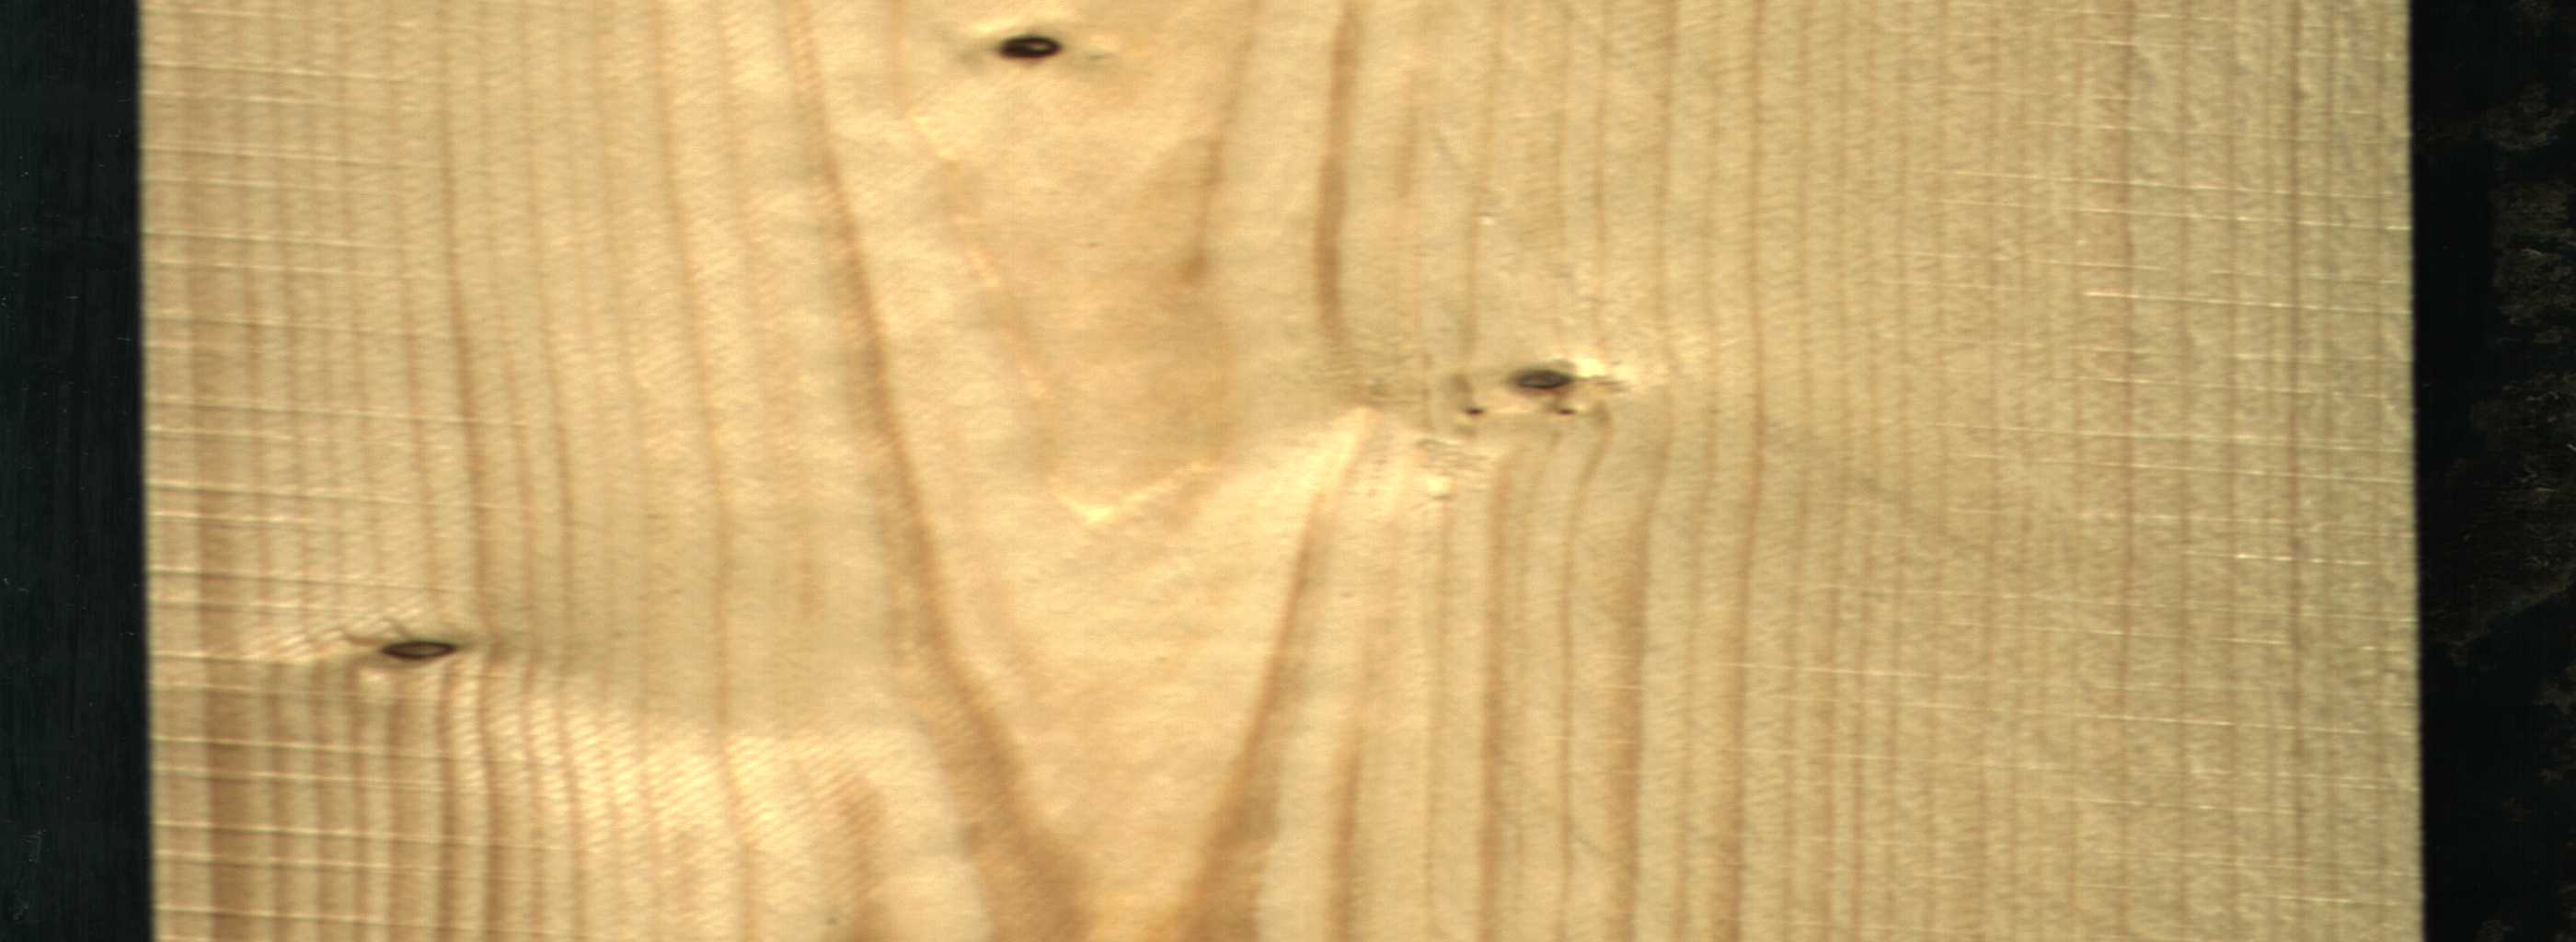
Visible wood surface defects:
Dead_Knot
Dead_Knot
Dead_Knot